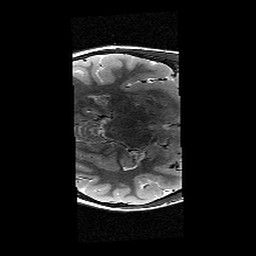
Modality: T2w
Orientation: axial
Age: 11
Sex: female
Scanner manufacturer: siemens
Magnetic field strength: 3 T
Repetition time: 9.23 s
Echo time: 0.067 s